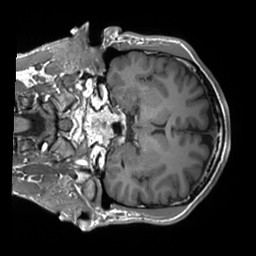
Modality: T1w
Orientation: coronal
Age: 30
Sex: male
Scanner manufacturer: siemens
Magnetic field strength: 3 T
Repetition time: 1.8 s
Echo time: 0.00232 s